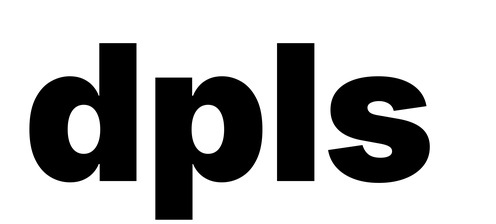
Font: Inter_Black